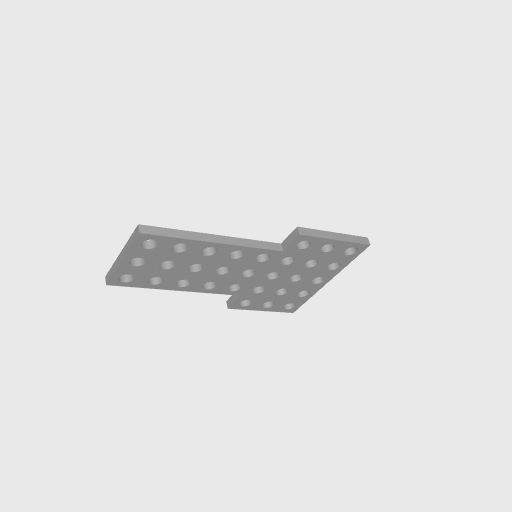
Part: FlatGridBracket2-1